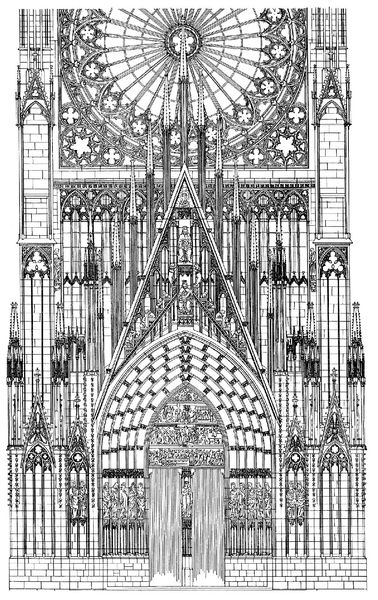
Titel: Westfassade des Straßburger Münsters
Standort: Straßburg, Münster (EU - F)
Schlagwörter: fenster, hell, licht, pfeiler, schwarz, skizze, weiss, zeichnung, kirche, gotik, ansicht, mauer, linien, rundbogen, spitz, erker, kreuz, türmchen, kathedrale, portal, gotisch, rosette, streben, strebe, streber